Field crop: maize
Growth stage: 2
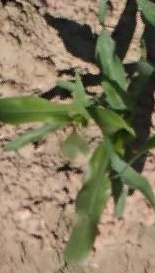
Species: maize